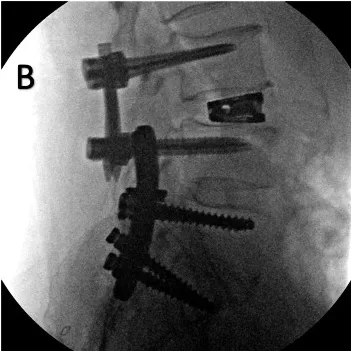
Lateral. Fluoroscopic images demonstrating the final construct.
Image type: radiology (x_ray)